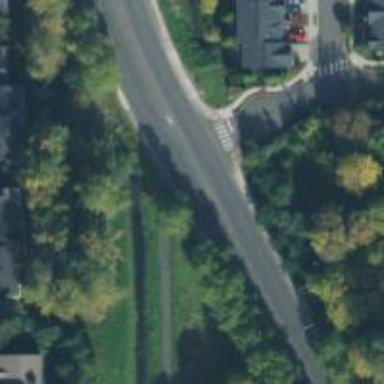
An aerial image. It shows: Asphalt road classified as tertiary.